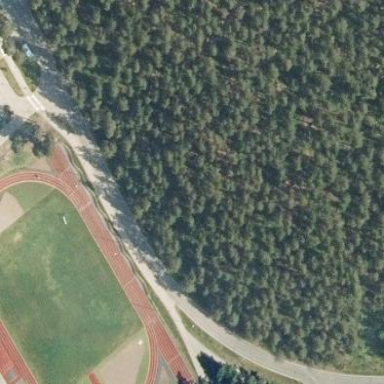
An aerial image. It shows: Track in leisure land.